Question: I have a ListView with custom adapter and a layout for items in this List. The layout for the items is just a TextView with an ImageView. The image should be aligned to the right side of the screen. However, the image's position is shifting a bit, depending on the length of the text in the TextView. This is what it looks like:

This is my XML code:
'''
<LinearLayout xmlns:android="http://schemas.android.com/apk/res/android"
android:layout_width="match_parent"
android:layout_height="match_parent"
android:orientation="horizontal"
android:gravity="center_vertical" >
<TextView
android:id="@+id/txtCategoryName"
android:layout_width="wrap_content"
android:layout_height="wrap_content"
android:layout_weight="10"
android:singleLine="true"
android:ellipsize="end"
android:gravity="center_vertical"
android:paddingTop="5dp"
android:paddingBottom="5dp"
android:textColor="@color/list_text_color"
android:textAppearance="?android:attr/textAppearanceLarge" />
<ImageView
android:id="@+id/imgArrowRight"
android:layout_width="wrap_content"
android:layout_height="wrap_content"
android:layout_weight="1"
android:src="@drawable/right_arrow_44"
android:contentDescription="@string/img_description_right_arrow"
android:layout_gravity="right" />
</LinearLayout>
'''
How can I make the image be always aligned to the right, without being nudged?
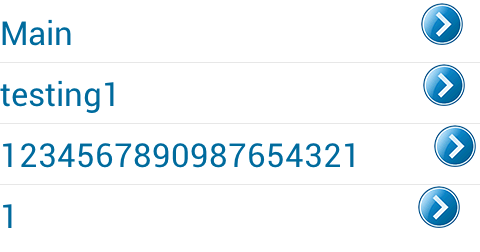
Answer: <URL> should solve your problem nicely using 'android:layout_alignParentRight' and 'android:layout_alignParentLeft'. Something like:
'''
<RelativeLayout xmlns:android="http://schemas.android.com/apk/res/android"
android:layout_width="match_parent"
android:layout_height="match_parent">
<TextView
android:id="@+id/txtCategoryName"
android:layout_alignParentLeft="true"
android:layout_width="wrap_content"
android:layout_height="wrap_content"
android:singleLine="true"
android:ellipsize="end"
android:gravity="center_vertical"
android:paddingTop="5dp"
android:paddingBottom="5dp"
android:textColor="@color/list_text_color"
android:textAppearance="?android:attr/textAppearanceLarge" />
<ImageView
android:id="@+id/imgArrowRight"
android:layout_alignParentRight="true"
android:layout_width="wrap_content"
android:layout_height="wrap_content"
android:src="@drawable/right_arrow_44"
android:contentDescription="@string/img_description_right_arrow"/>
'''